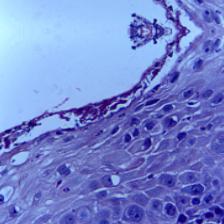
Diagnosis: OSCC